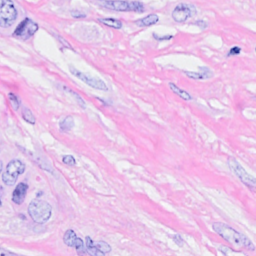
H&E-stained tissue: Breast